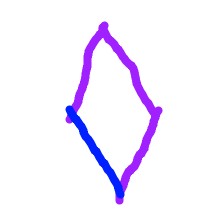
Shape: rhombus